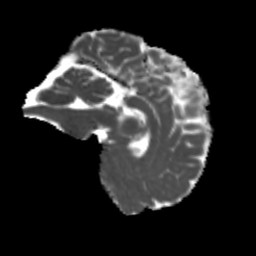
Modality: MD
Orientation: sagittal
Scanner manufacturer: siemens
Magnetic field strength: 3 T
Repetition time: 4 s
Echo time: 0.0594 s